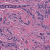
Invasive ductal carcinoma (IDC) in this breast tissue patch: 1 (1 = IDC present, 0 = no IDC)